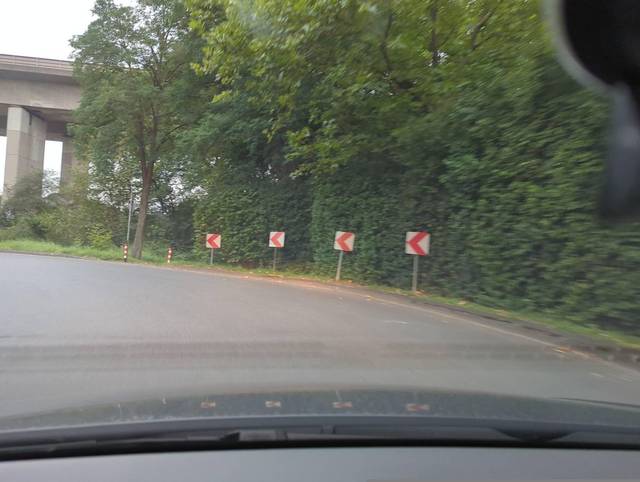
Region: Germany
Coordinates: 50.567, 8.65